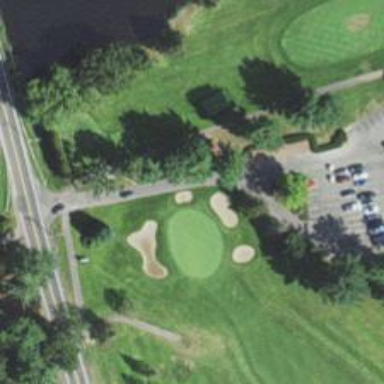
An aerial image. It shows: Golf hole.